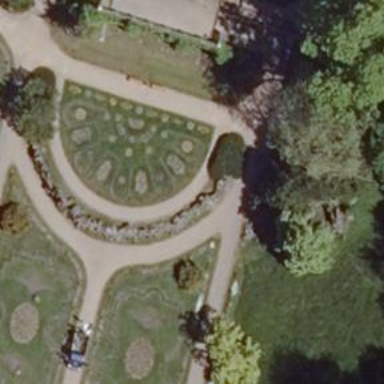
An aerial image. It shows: Path.